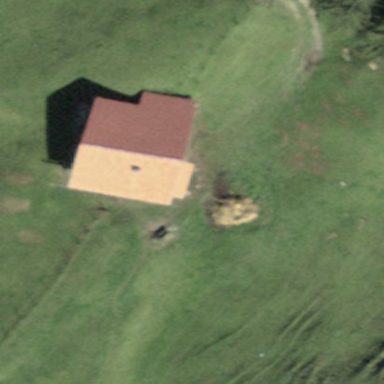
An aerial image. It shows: Cabin.